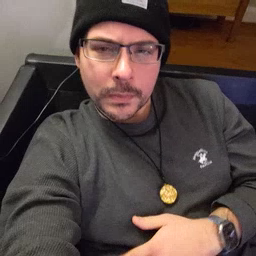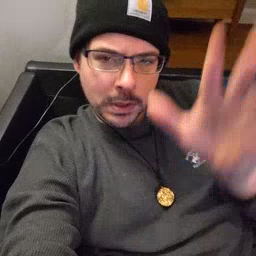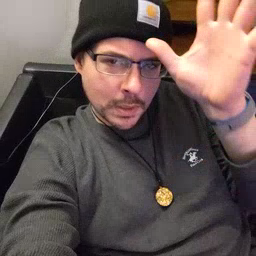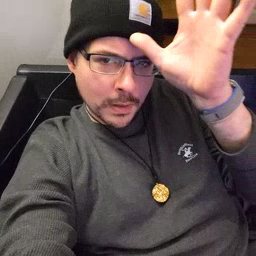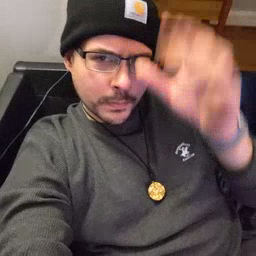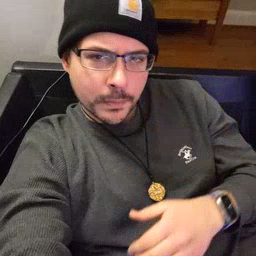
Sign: dad